Interaction volume radius: 10 \u00c5
Interaction volume height: 15 \u00c5
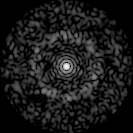
Disorder parameter: 0.8518